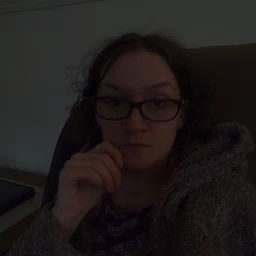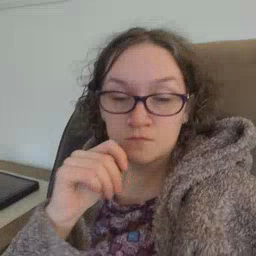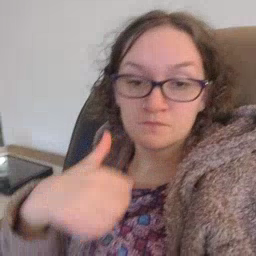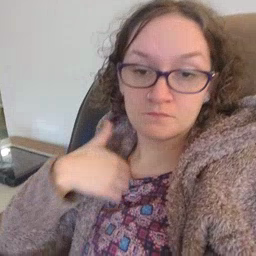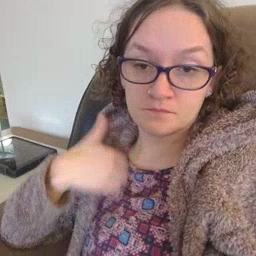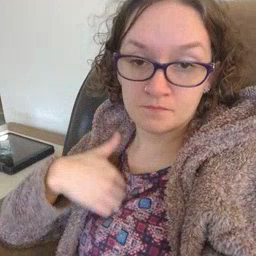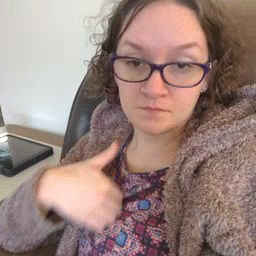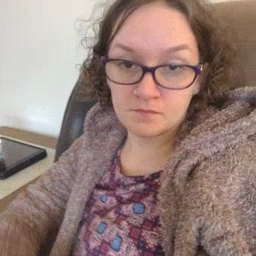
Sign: bath